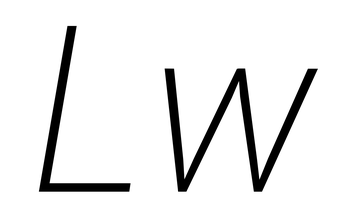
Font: Roboto-Italic_ExtraLight_Italic